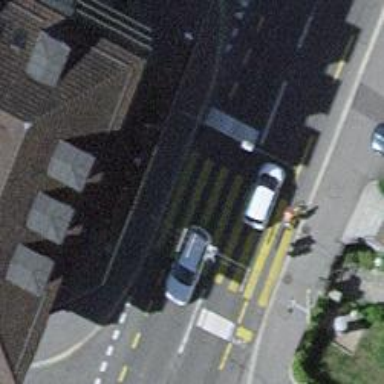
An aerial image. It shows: Pedestrian crossing with zebra markings on the footway.